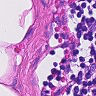
Metastatic tissue present: no